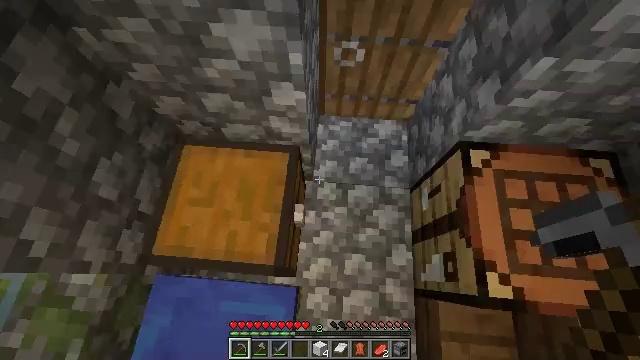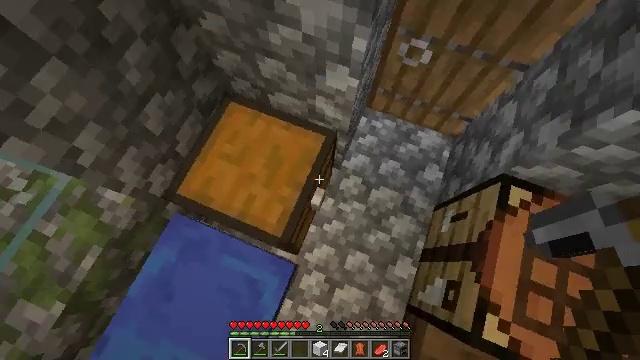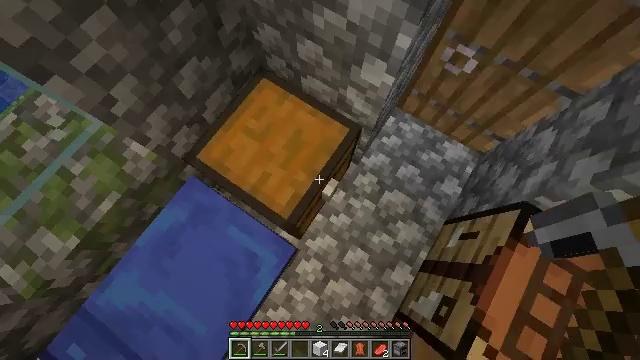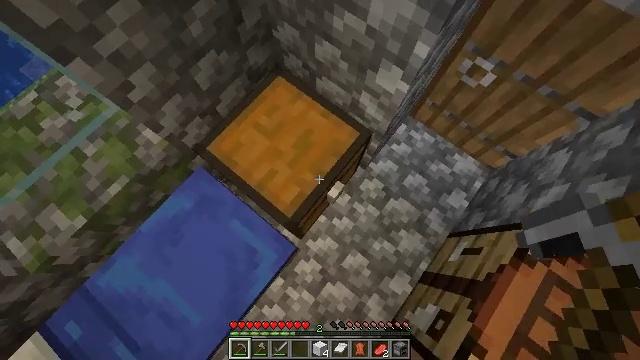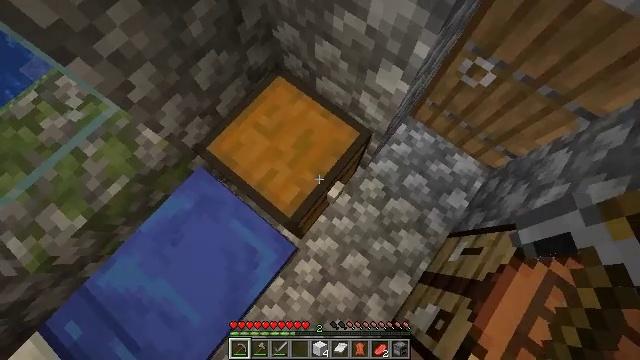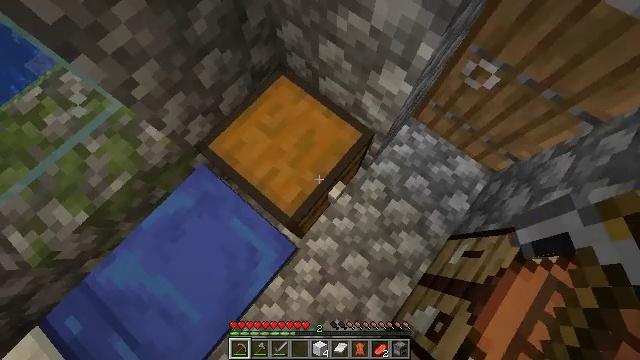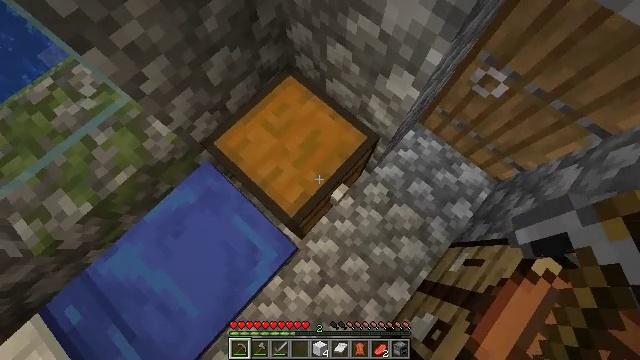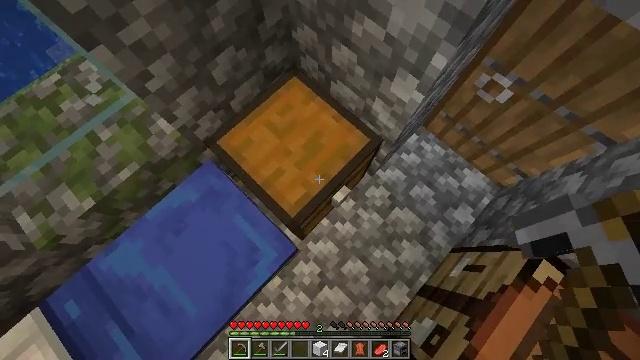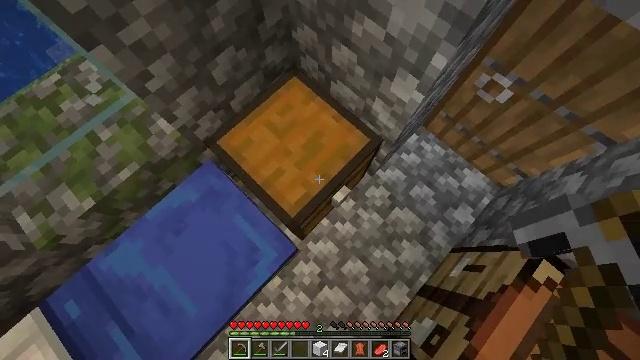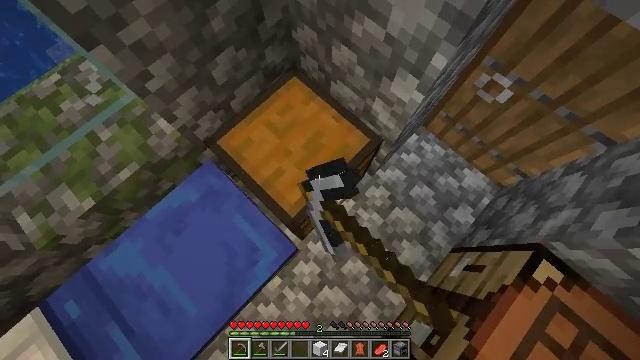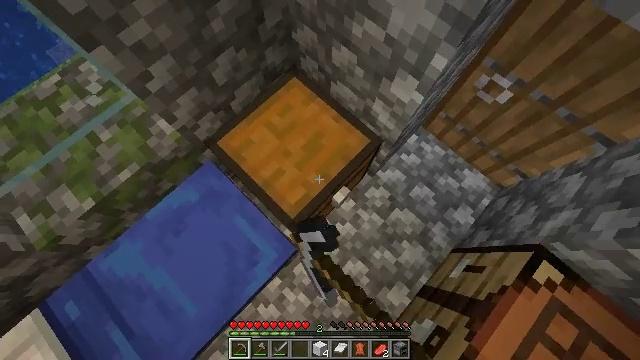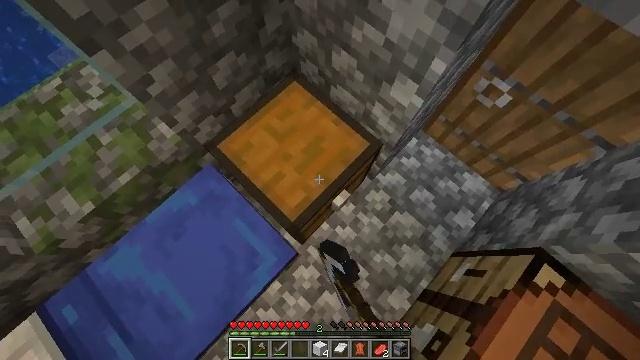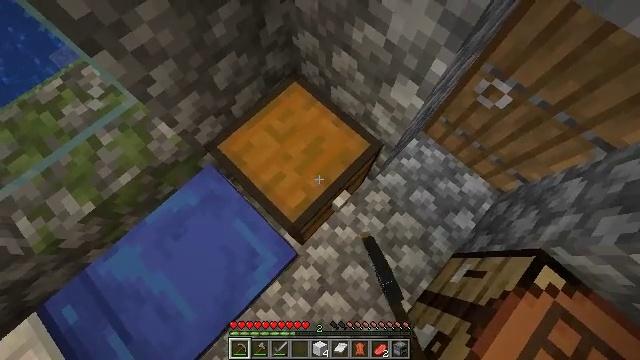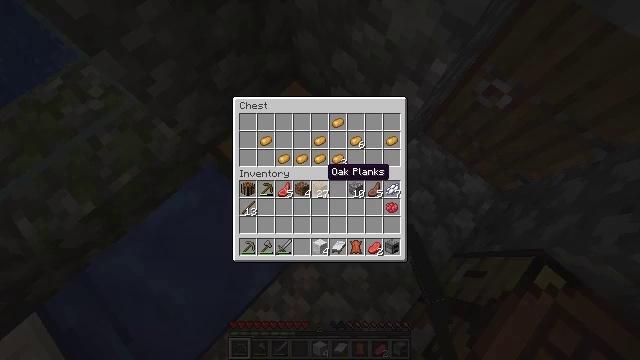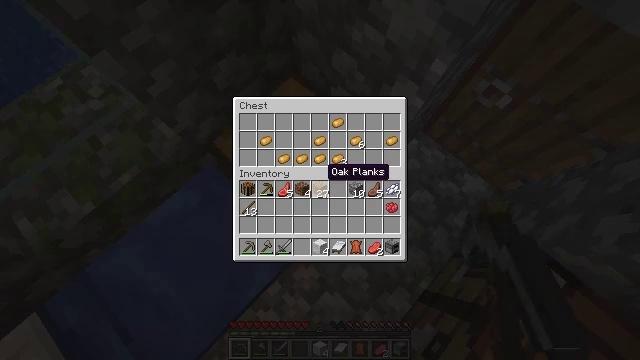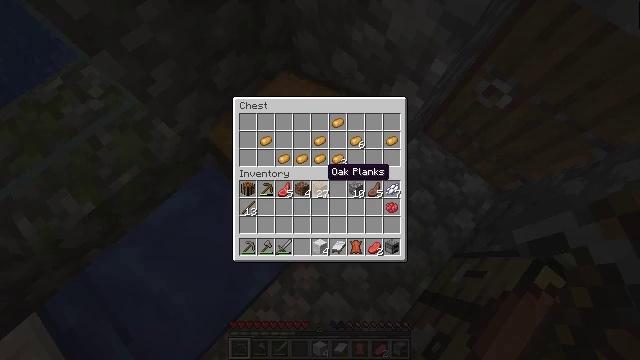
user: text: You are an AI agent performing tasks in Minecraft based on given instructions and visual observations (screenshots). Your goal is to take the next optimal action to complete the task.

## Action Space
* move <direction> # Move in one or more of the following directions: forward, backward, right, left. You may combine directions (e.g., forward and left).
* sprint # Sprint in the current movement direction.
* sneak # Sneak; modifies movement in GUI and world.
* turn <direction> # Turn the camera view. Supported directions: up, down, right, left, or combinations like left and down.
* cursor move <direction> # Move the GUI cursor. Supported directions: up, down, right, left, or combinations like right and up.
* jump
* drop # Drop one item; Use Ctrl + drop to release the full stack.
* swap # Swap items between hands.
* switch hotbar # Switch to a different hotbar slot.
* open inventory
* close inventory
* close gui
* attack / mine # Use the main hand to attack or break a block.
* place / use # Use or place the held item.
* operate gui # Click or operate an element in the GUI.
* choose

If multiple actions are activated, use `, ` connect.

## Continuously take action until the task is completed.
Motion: motion action
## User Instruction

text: Mine the blue bed to pick it up.
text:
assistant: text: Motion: turn left and down
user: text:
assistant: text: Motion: turn left and down
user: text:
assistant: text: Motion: turn left
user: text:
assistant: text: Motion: no_op
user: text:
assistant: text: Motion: turn left
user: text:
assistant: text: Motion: turn left
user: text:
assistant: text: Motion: turn left
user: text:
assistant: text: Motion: use / place
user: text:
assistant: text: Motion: use / place
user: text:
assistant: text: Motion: use / place
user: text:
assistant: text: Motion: use / place
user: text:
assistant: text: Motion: no_op
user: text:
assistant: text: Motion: open gui
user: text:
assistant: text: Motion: no_op
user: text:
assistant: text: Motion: no_op
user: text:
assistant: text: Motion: no_op
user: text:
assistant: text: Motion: no_op
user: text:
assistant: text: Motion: no_op
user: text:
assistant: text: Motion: no_op
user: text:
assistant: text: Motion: no_op
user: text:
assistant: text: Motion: no_op
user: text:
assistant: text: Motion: cursor move right and up
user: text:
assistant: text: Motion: no_op
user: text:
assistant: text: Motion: no_op
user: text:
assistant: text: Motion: no_op
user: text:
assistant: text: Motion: no_op
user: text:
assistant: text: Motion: no_op
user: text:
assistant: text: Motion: no_op
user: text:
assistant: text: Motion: no_op
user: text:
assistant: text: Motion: no_op